Question: Hi I recently updated MobileFirst Version from '7' to '8' and the application working perfectly on 'MobileFirst Development Kit Server' (with Android, iOS, Browser Environment).
But after I have deploy to on premise MobileFirst Server version 8. What happened is the only environment or platform that visible on server is iOS as you can see in screenshot below.I have successful deploy all 3 platform but the other two platform not visible

We couldn't find any information on IBM knowledge Center website
Thank you.
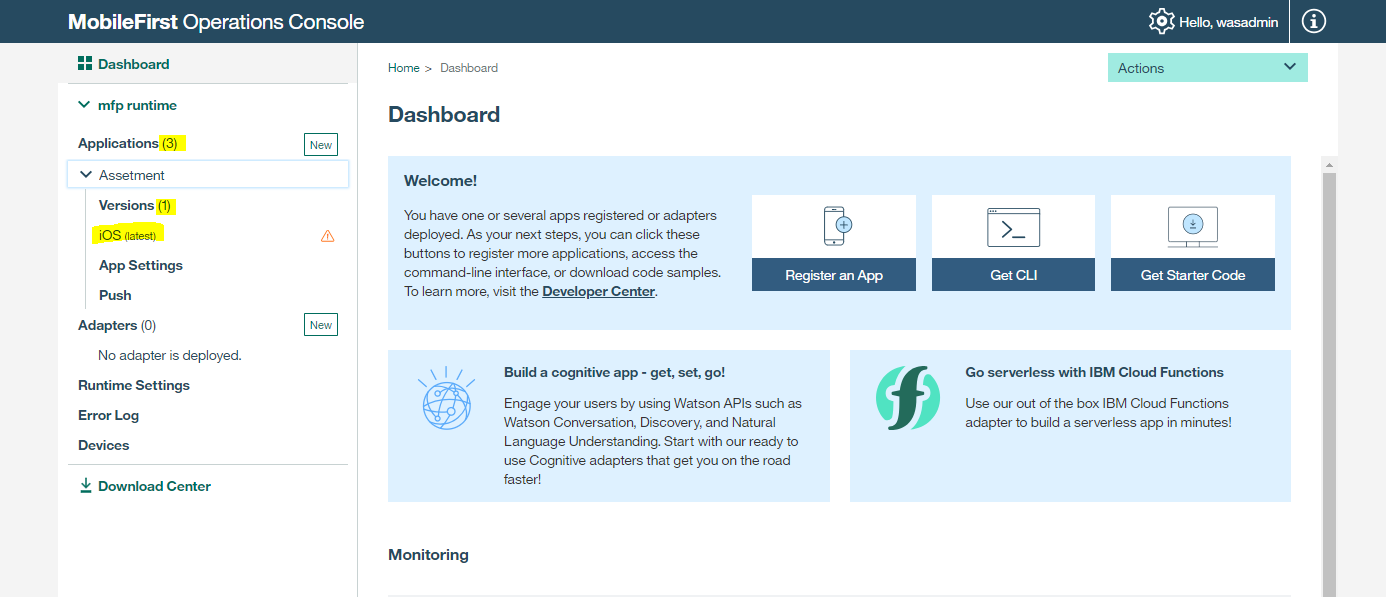
Answer: This happens if, during installation of IBM MobileFirst Platform Server 8.0 ( using Installation Manager), you select the option '"Install IBM MobileFirst Platform Foundation for iOS"' in the General settings panel. If this option is chosen, iOS will be the only platform visible in the MobileFirst Operations Console.
Once the choice has been made during installation, you cannot reset it later. You will have to uninstall and re-install , and choose not to select "for iOS" option. Keep the default option (No) as-is in the Install IBM MobileFirst Platform Foundation for iOS section of the General settings panel.
Details on each step during installation, can be found in this <URL>.